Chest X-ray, PA view. Patient: 59 years old, sex F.
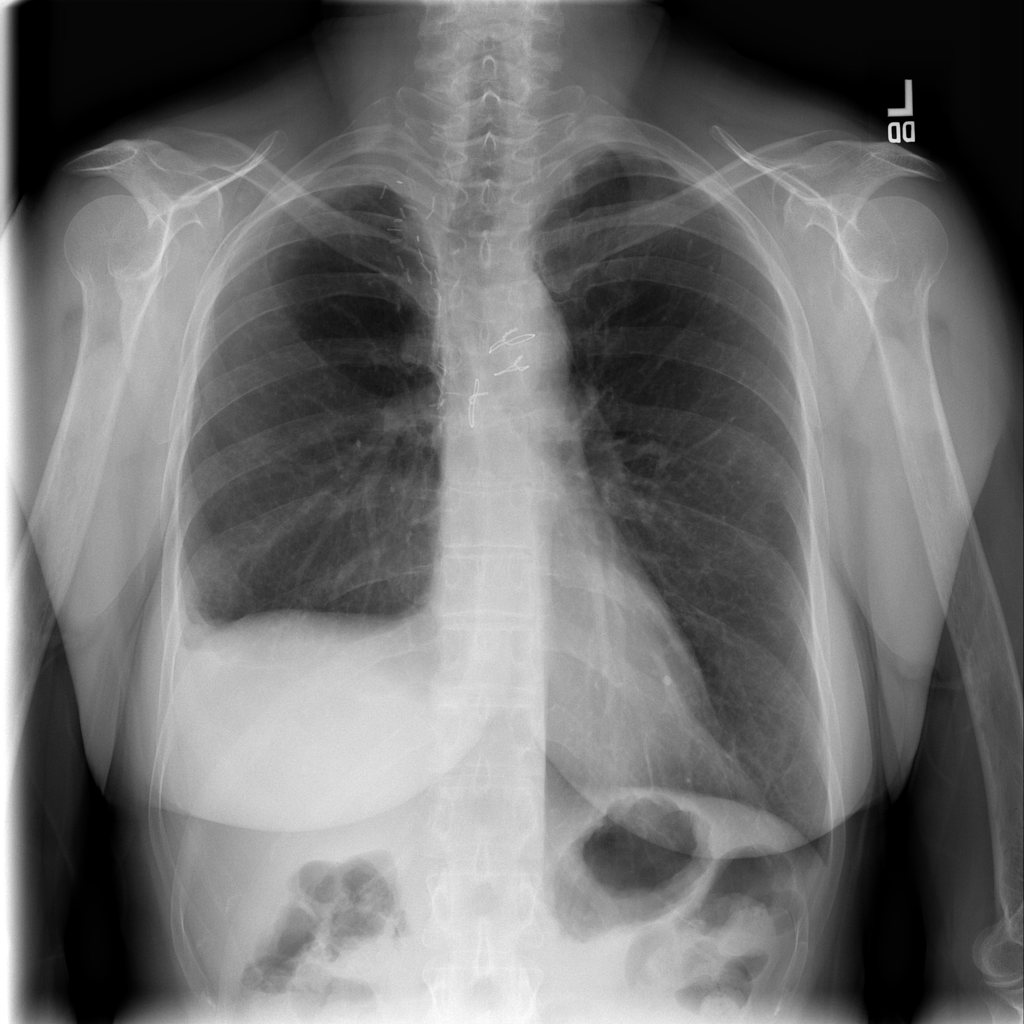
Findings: No Finding